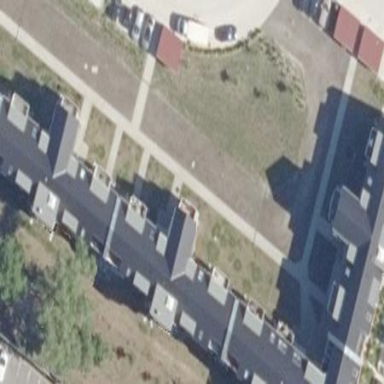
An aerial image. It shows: Unique apartment building with quadruple saltbox roof shape.